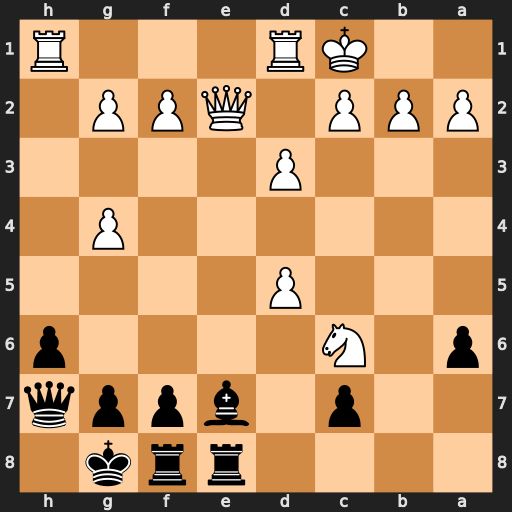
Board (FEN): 4rrk1/2p1bppq/p1N4p/3P4/6P1/3P4/PPP1QPP1/2KR3R
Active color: b
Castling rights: -
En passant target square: -
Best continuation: Bg5+ Qd2 Bxd2+